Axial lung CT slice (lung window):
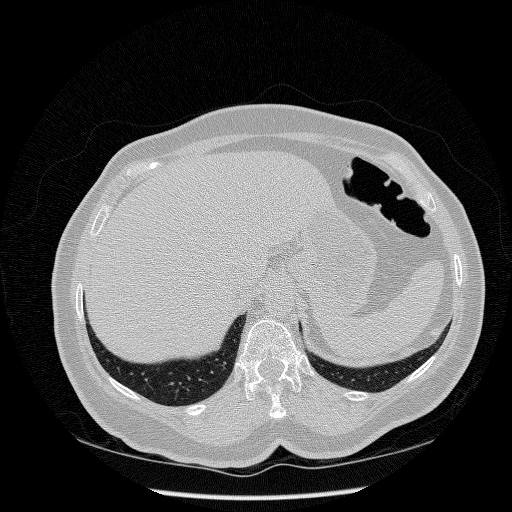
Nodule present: no